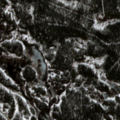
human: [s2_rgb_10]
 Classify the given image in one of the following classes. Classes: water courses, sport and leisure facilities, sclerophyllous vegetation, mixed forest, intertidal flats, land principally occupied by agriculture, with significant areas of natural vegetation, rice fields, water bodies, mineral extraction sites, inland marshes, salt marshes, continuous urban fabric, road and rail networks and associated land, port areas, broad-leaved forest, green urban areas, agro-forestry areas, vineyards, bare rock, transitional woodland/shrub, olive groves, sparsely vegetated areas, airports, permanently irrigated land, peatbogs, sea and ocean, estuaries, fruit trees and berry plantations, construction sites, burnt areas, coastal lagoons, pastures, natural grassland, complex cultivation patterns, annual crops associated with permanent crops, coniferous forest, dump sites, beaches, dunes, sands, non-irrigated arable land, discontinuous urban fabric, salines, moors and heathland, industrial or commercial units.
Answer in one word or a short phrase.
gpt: coniferous forest, transitional woodland/shrub